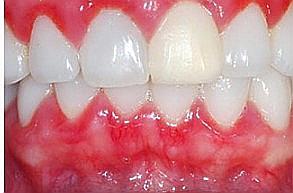
Condition: Gingivitis